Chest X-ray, PA view. Patient: 68 years old, sex M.
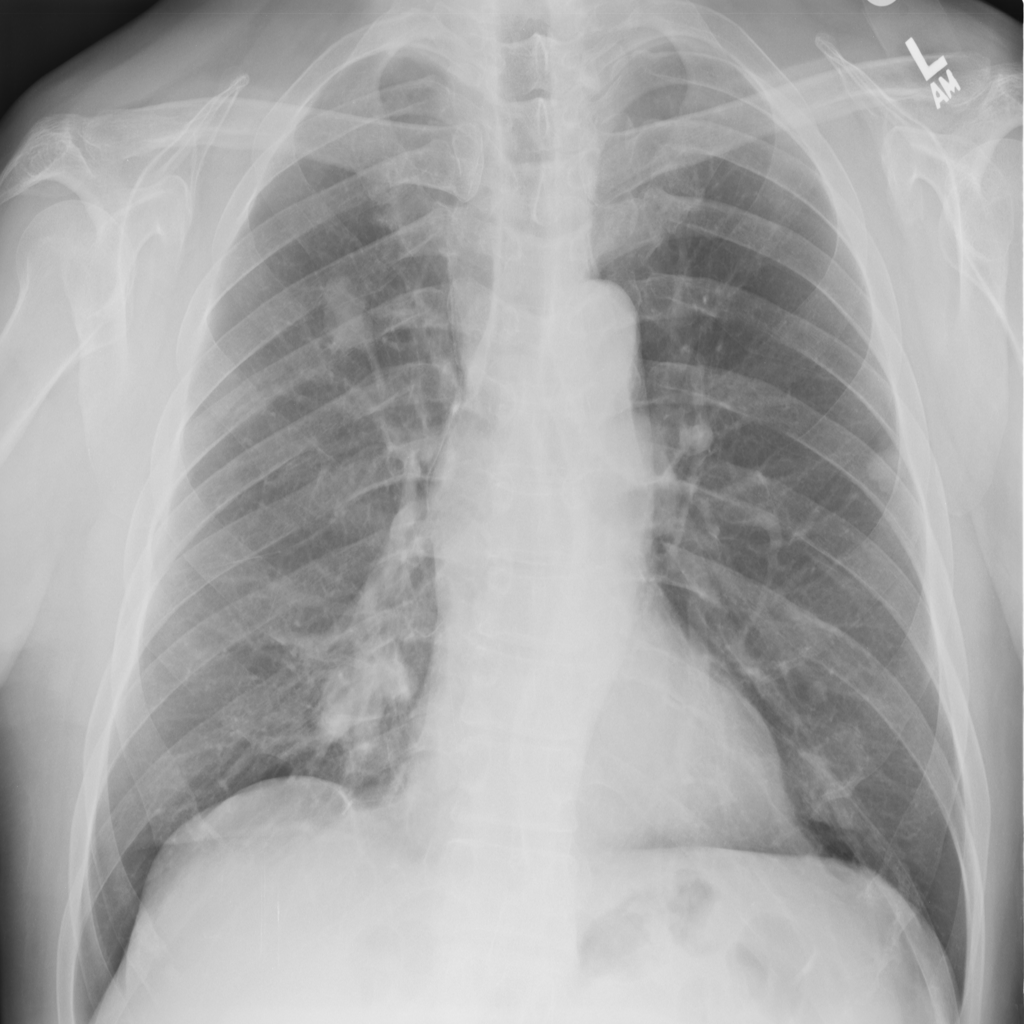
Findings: Nodule